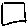
Label: square